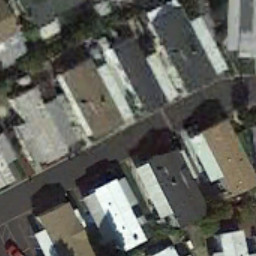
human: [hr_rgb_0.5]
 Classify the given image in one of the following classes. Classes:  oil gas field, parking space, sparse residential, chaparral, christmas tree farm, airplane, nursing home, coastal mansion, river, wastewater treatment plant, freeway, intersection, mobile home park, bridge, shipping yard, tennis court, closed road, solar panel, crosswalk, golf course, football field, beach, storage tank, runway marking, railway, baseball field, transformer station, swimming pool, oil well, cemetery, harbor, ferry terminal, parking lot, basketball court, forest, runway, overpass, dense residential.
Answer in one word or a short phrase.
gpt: mobile home park